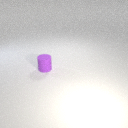
small purple rubber cylinder